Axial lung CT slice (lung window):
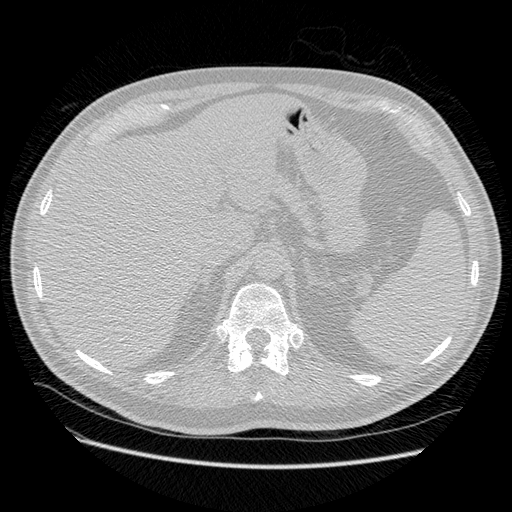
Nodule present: no